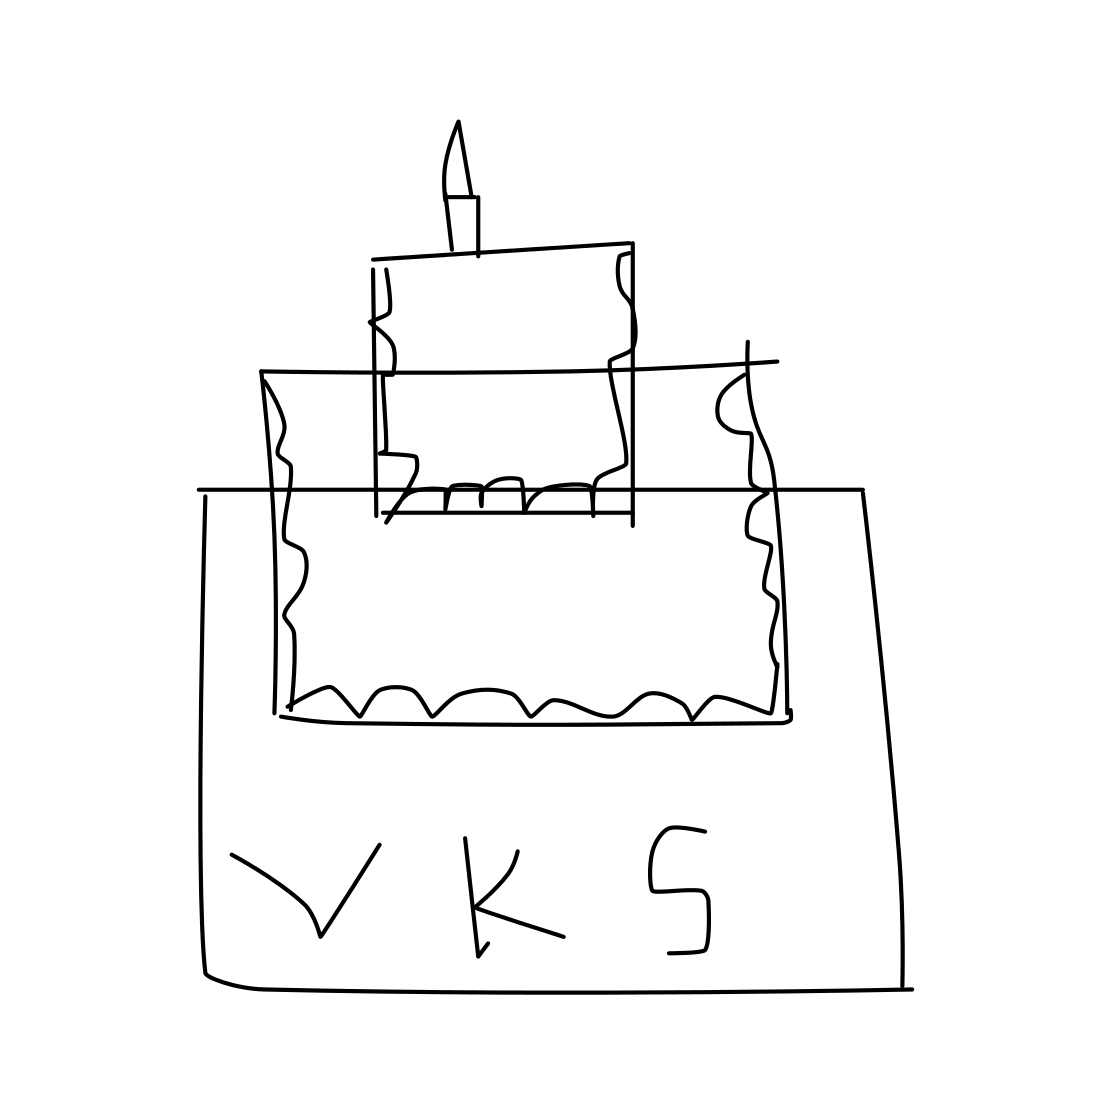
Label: cake